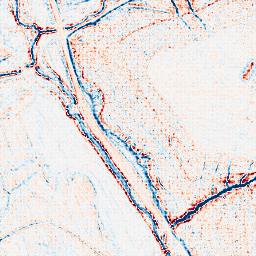
Category: edge_preserving
Decomposition family: anisotropic_diffusion
Decomposition parameters: iterations: 10
kappa: 100
gamma: 0.1
Upsampling method: sinc_hamming
Upsampling parameters: scale: 8
kernel_size: 8
Upsampling scale: 8